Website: macys
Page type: billing-address
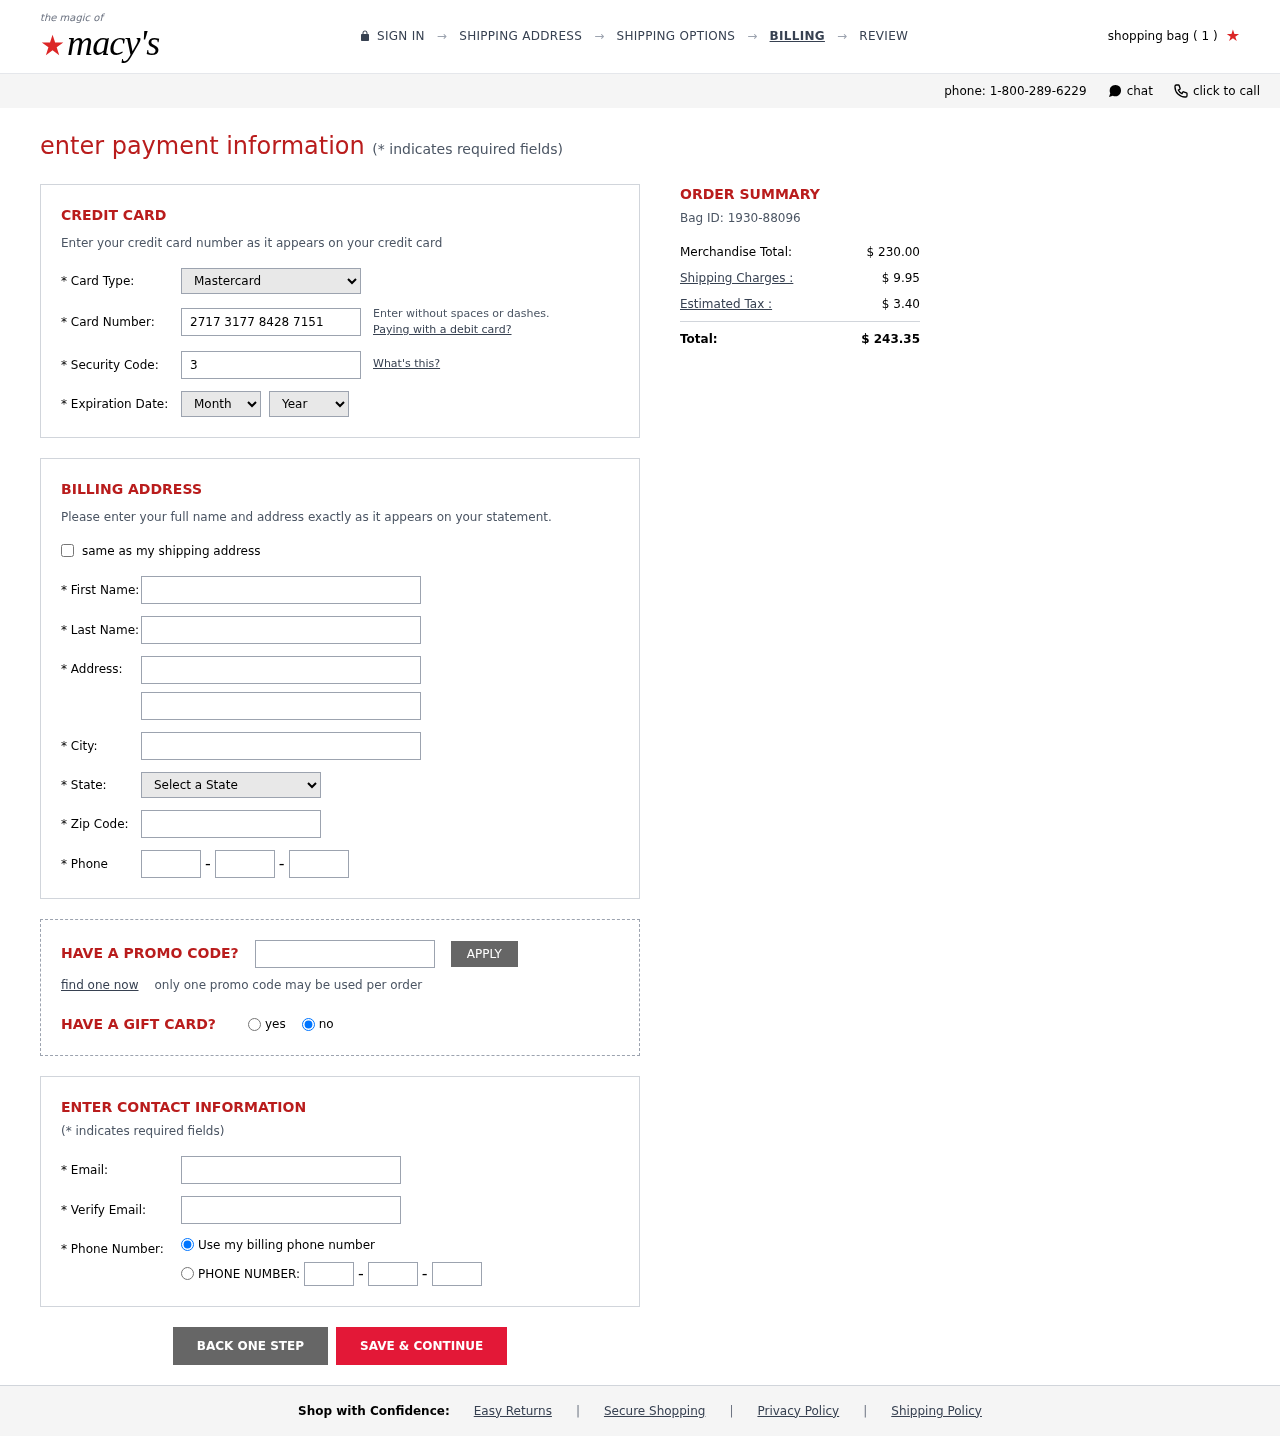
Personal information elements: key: PII_CARD_CVV
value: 309
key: PII_CARD_EXPIRY_MONTH
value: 02
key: PII_CARD_EXPIRY_YEAR
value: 30
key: PII_CARD_NUMBER
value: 2717 3177 8428 7151
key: PII_CARD_TYPE
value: Mastercard
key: PII_CITY
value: Amyfurt
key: PII_EMAIL
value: linda_green@yahoo.com
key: PII_FIRSTNAME
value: Linda
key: PII_LASTNAME
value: Green
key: PII_PHONE_AREA
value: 622
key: PII_PHONE_PREFIX
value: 825
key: PII_PHONE_SUFFIX
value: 6405
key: PII_POSTCODE
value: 01133
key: PII_STATE_ABBR
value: NC
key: PII_STREET
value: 028 Anderson Ways Apt. 659
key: PII_STREET2
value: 98840 Nguyen Street
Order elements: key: ORDER_NUM_ITEMS
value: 1
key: ORDER_ID
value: Bag ID: 1930-88096
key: ORDER_SUBTOTAL
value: $ 230.00
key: ORDER_SHIPPING_COST
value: $ 9.95
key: ORDER_TAX
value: $ 3.40
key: ORDER_TOTAL
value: $ 243.35